Field crop: maize
Growth stage: 2
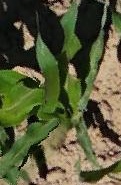
Species: maize